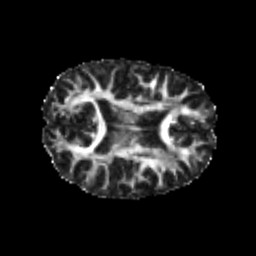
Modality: FA
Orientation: axial
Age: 21
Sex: male
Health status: healthy
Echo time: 0.074 s